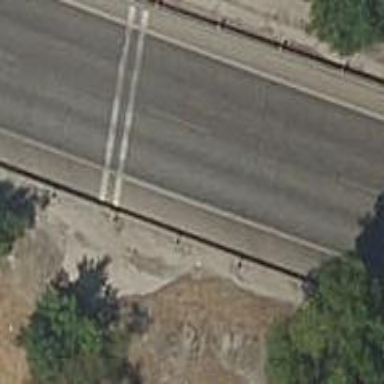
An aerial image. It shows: Motorway link.